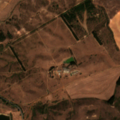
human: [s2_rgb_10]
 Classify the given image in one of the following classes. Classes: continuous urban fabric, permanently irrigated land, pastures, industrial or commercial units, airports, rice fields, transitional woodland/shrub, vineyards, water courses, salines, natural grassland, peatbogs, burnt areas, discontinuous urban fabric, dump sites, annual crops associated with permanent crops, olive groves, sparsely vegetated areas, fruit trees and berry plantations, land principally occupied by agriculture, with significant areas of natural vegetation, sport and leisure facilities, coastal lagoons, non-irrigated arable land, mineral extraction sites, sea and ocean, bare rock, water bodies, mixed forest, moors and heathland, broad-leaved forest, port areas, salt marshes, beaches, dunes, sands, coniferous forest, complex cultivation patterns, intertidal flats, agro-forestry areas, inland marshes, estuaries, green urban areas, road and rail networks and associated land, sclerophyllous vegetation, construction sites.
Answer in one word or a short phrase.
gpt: non-irrigated arable land, permanently irrigated land, pastures